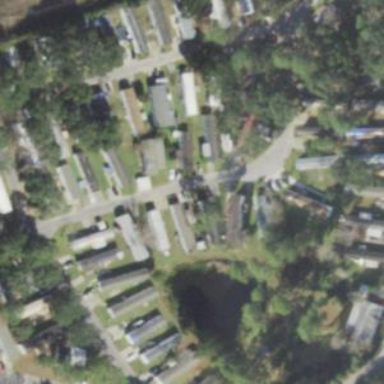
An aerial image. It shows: Residential area known as trailer park.